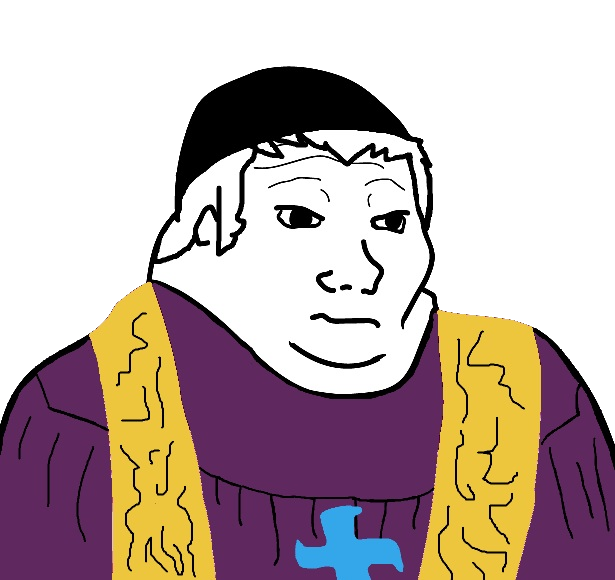
Label: 5_Blobjak